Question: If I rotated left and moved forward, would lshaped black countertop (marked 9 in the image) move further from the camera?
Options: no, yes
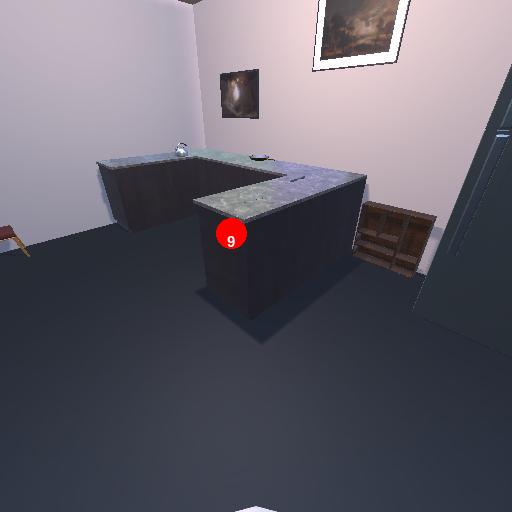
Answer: no